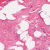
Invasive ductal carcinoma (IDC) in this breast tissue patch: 0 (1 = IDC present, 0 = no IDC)